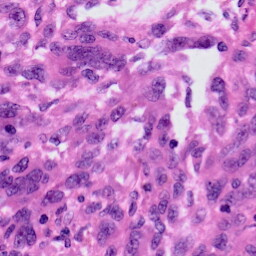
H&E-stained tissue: Skin